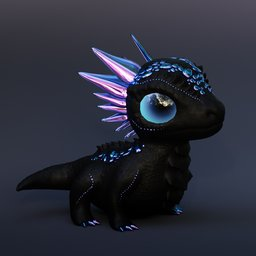
Label: animals